Field crop: maize
Growth stage: 1
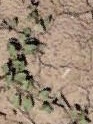
Species: convolvulus